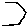
Label: hexagon